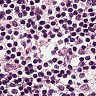
Metastatic tissue present: no